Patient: sex M, age 46
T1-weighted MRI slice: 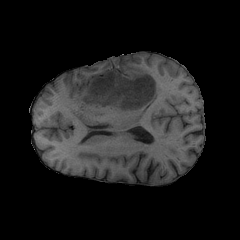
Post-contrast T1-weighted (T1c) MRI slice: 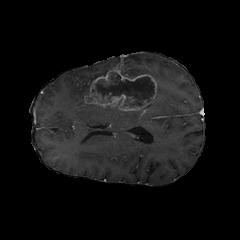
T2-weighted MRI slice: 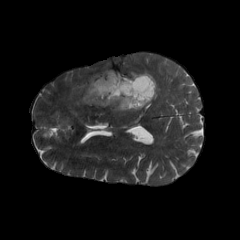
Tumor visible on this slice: yes
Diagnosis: Glioblastoma, IDH-wildtype
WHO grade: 4